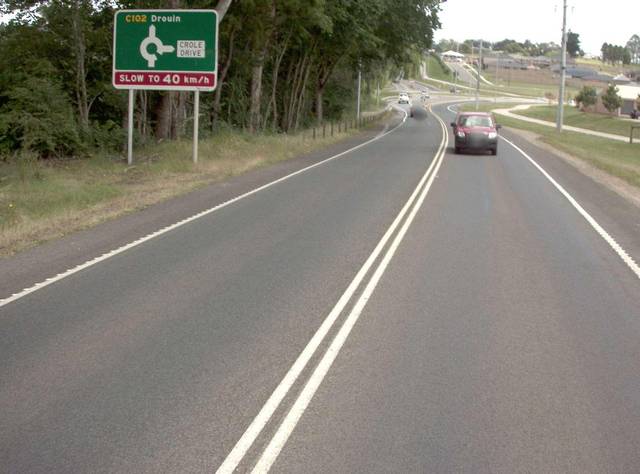
Region: Australia
Coordinates: -38.151, 145.907